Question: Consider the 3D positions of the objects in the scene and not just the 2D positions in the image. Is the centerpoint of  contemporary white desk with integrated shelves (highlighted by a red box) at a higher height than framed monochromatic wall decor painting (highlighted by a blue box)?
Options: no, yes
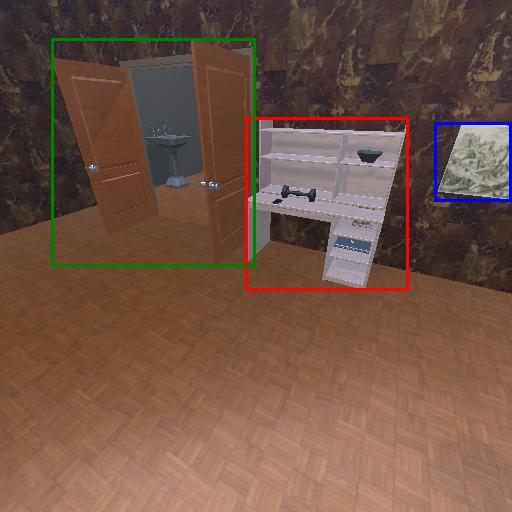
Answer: no